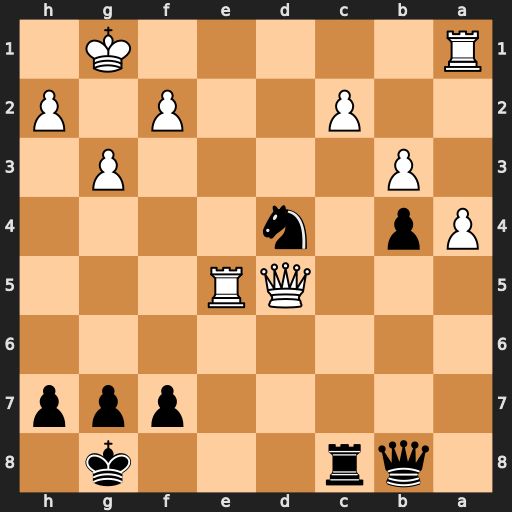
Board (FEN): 1qr3k1/5ppp/8/3QR3/Pp1n4/1P4P1/2P2P1P/R5K1
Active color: b
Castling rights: -
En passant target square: -
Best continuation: Qxe5 Qxe5 Nf3+ Kf1 Nxe5